Aerial crown-view tile of a tropical tree (Barro Colorado Island, Panama), acquired 20241216:
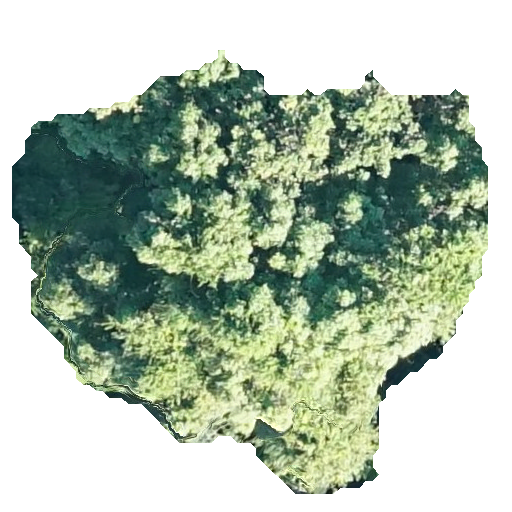
Species: Ocotea leptobotra
GBIF accepted scientific name: Ocotea leptobotra
Crown area: 210.097 m²